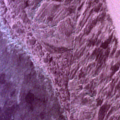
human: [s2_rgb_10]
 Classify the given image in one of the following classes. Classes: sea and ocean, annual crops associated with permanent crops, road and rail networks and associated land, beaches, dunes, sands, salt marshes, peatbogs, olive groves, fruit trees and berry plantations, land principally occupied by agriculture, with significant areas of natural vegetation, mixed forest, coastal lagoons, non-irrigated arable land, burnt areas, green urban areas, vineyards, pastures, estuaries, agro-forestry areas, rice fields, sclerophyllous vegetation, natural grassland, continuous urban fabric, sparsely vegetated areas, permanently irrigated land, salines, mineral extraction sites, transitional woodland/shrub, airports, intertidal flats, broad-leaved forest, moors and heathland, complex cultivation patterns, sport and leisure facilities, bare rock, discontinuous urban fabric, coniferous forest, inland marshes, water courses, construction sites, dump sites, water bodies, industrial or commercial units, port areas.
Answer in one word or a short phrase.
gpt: sea and ocean